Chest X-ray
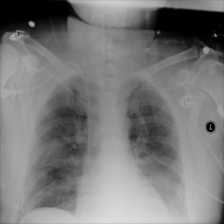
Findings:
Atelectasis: negative
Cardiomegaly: negative
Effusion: positive
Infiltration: negative
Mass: negative
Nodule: negative
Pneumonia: negative
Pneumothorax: negative
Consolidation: positive
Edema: negative
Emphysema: negative
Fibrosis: negative
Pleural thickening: negative
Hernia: negative